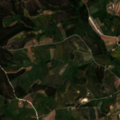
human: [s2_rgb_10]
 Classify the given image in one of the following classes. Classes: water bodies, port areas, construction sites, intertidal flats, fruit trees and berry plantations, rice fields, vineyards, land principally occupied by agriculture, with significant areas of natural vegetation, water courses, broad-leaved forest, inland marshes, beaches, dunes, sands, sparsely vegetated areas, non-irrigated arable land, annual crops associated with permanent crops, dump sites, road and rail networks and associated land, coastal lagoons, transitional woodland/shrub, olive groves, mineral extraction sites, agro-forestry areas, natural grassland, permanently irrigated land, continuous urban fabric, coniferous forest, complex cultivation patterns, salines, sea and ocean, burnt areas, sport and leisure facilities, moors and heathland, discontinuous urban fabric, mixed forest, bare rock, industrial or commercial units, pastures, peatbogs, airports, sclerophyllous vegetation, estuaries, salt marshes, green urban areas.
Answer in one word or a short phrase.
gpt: annual crops associated with permanent crops, complex cultivation patterns, land principally occupied by agriculture, with significant areas of natural vegetation, mixed forest